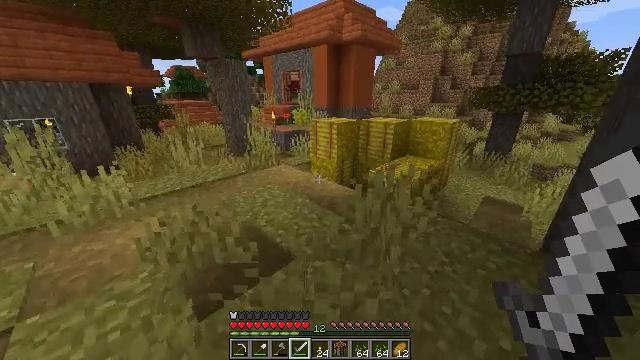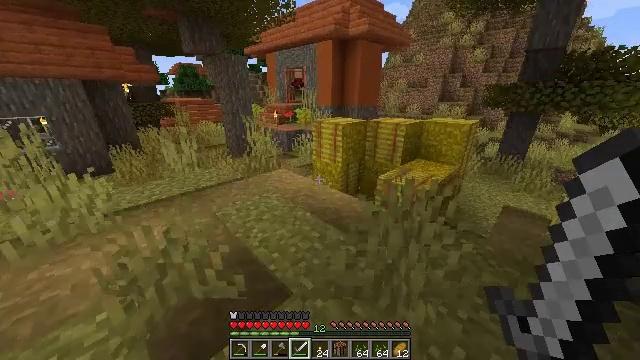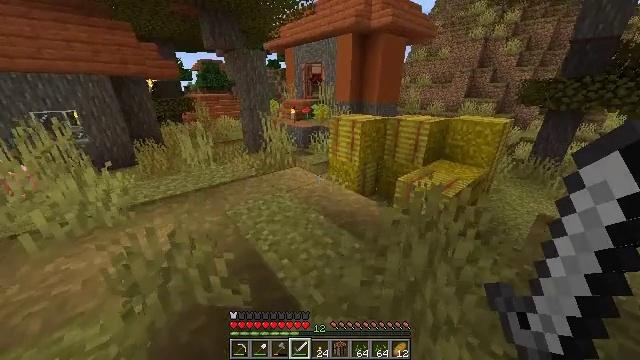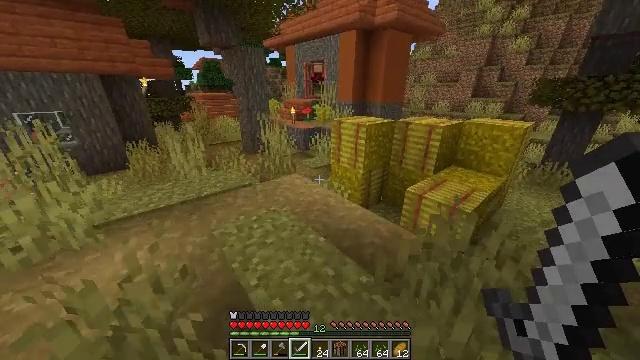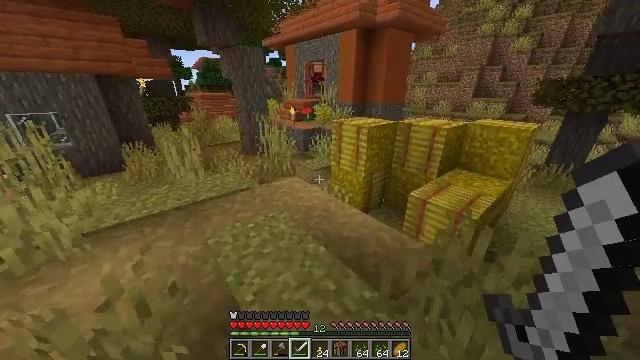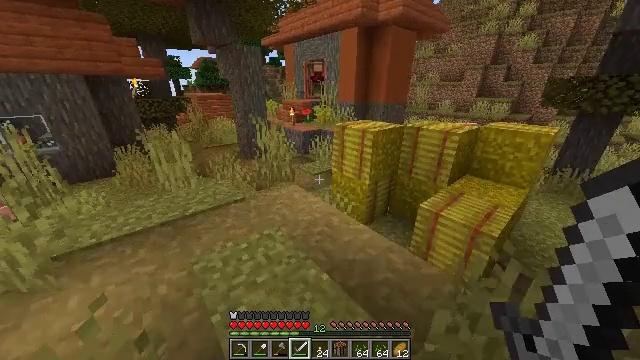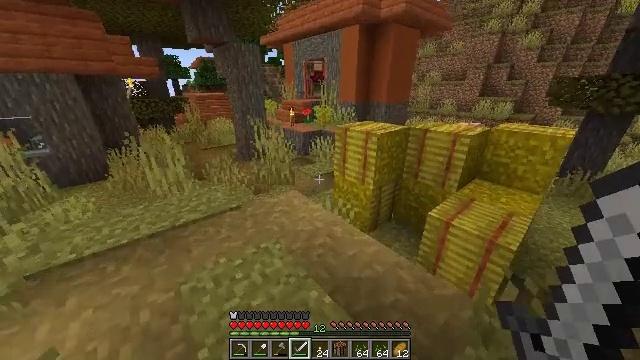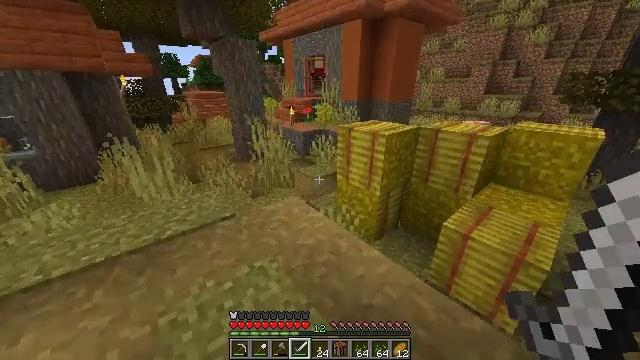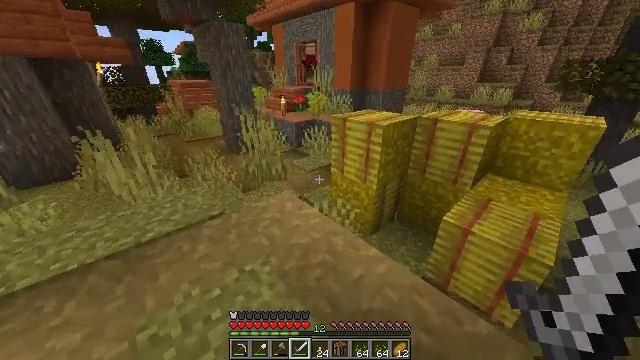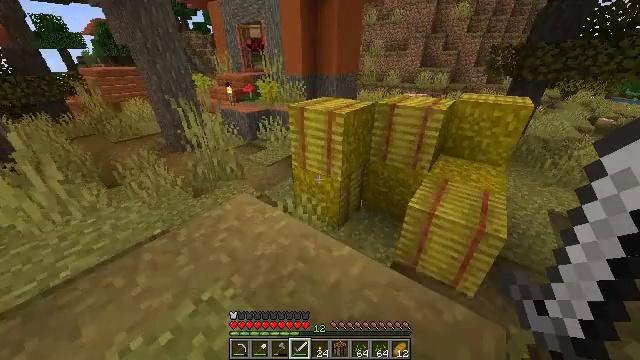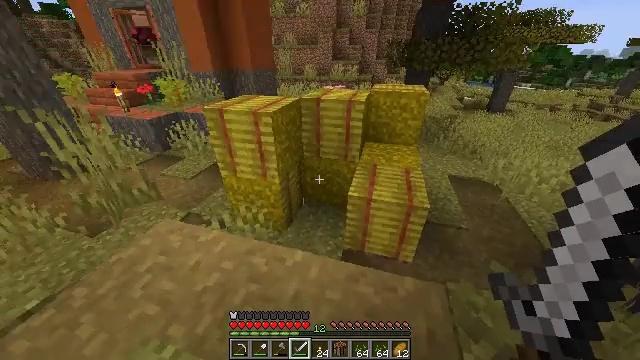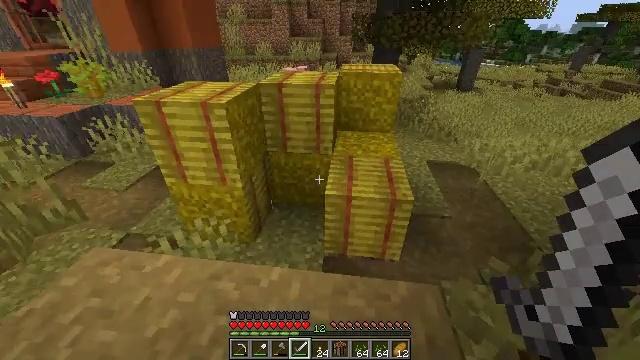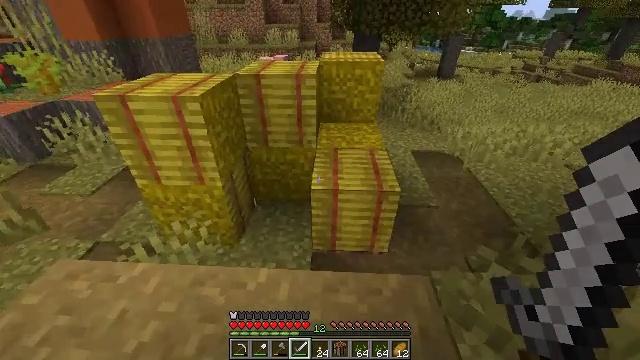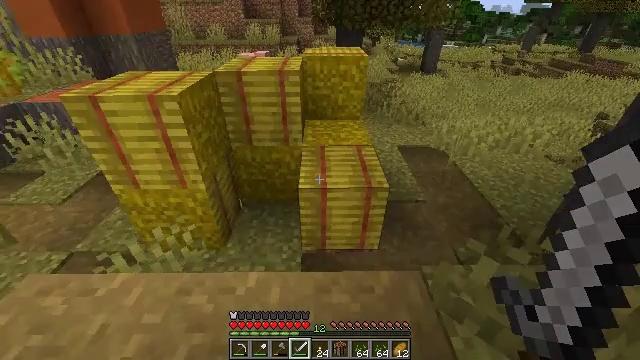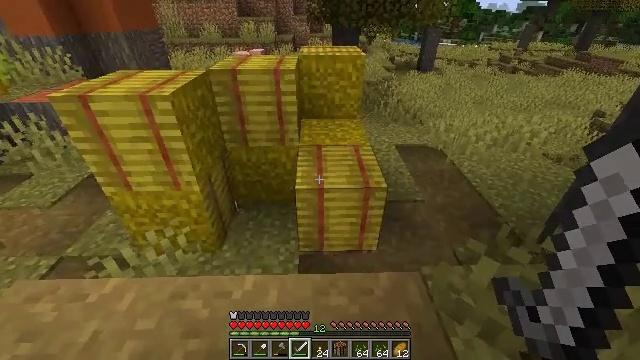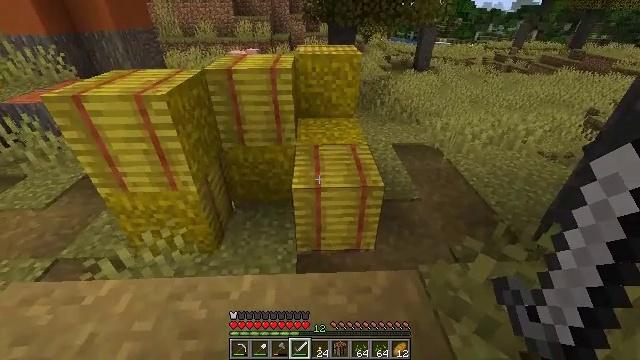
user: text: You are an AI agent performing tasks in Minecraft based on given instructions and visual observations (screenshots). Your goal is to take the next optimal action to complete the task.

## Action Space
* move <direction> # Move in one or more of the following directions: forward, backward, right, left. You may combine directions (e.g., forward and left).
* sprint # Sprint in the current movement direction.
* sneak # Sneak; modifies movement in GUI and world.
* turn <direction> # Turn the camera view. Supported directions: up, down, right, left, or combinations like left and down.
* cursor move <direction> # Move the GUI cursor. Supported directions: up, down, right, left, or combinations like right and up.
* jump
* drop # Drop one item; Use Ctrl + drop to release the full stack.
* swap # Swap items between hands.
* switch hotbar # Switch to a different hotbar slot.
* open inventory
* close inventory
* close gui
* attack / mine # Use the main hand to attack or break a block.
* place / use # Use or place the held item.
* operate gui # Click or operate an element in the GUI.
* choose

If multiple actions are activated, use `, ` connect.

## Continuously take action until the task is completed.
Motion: motion action
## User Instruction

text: Mine a hay block from the field.
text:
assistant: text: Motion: move forward, sprint, turn left
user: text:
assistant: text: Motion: move forward, sprint, turn left and down
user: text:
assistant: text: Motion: move forward, sprint
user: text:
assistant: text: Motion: move forward, sprint
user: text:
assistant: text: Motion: move forward, sprint
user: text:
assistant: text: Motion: move forward, sprint
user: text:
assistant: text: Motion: move forward, sprint
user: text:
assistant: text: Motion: move forward, sprint, turn right and down
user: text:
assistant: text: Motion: turn right and down
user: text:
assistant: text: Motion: turn right and down
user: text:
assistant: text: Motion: turn right and down
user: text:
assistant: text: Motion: turn right and down
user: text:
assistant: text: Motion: turn right
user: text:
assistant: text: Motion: no_op
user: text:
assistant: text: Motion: no_op
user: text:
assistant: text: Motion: no_op
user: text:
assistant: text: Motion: no_op
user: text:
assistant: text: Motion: move forward
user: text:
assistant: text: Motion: move forward, turn right and down, attack / mine
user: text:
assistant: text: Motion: turn down, attack / mine
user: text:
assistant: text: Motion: turn down, attack / mine
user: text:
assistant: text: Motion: turn down, attack / mine
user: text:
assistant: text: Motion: turn down, attack / mine
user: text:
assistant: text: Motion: attack / mine
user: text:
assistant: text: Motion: attack / mine
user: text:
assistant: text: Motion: attack / mine
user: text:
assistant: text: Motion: attack / mine
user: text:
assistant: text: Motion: attack / mine
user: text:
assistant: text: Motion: attack / mine
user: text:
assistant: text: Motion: attack / mine